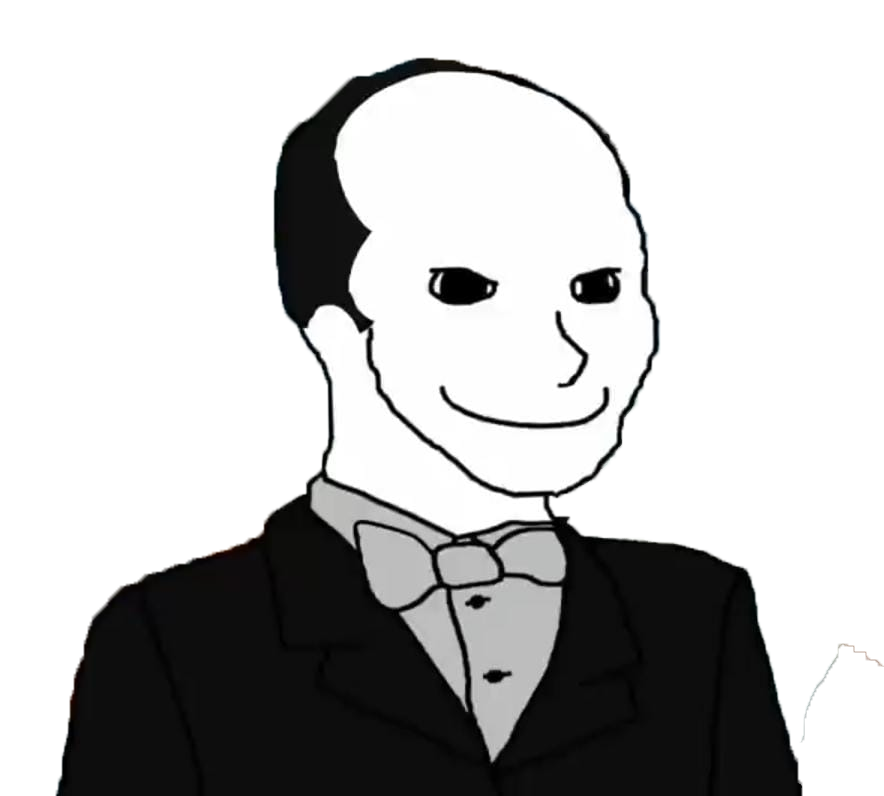
Label: 5_Oomer